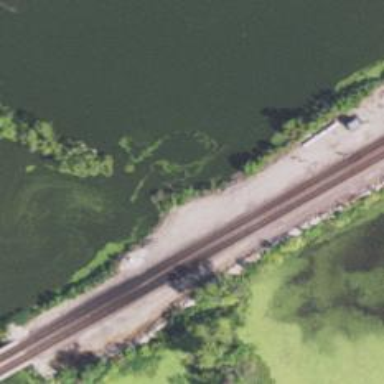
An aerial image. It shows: Railroad crossover.